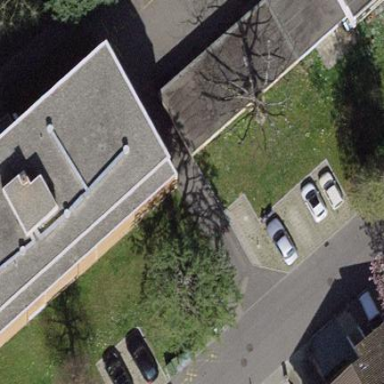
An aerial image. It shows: Garage.